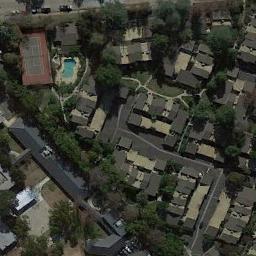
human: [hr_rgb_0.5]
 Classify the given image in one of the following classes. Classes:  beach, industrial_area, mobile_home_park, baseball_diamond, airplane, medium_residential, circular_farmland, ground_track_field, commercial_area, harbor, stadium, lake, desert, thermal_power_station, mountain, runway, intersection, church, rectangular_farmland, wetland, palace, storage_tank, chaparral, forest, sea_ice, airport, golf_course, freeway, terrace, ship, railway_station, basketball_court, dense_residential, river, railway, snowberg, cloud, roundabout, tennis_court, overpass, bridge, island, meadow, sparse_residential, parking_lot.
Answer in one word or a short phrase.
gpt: tennis_court